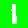
Digit: 1